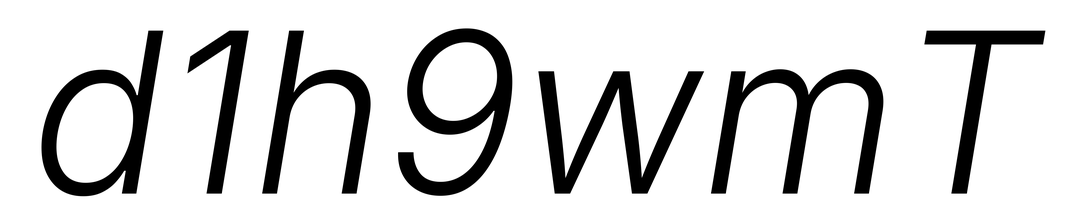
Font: Inter-Italic_Light_Italic